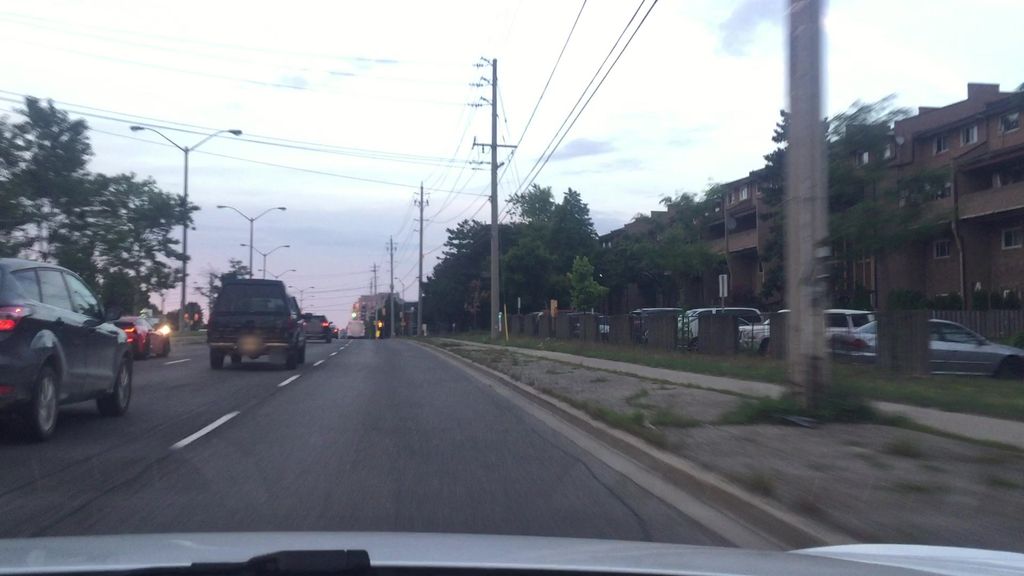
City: toronto